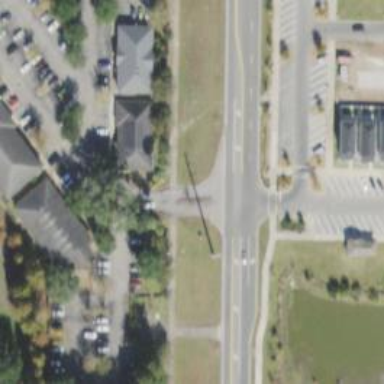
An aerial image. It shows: Unmarked road crossing.